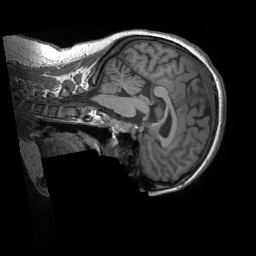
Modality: T1w
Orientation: sagittal
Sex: female
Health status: ill
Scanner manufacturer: siemens
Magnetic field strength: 3 T
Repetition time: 1.66 s
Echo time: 0.00254 s